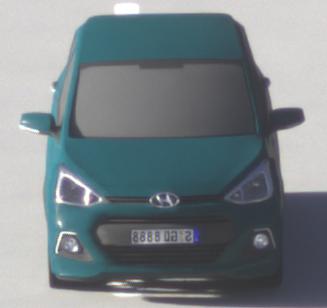
Make: Hyundai
Model: i10
Detailed model: Gen. 2
Model produced from: 2013
Model produced until: 2019
Doors: 5
Color: blue
Road condition: dry road
Daytime: morning or afternoon
Contrast: medium contrast